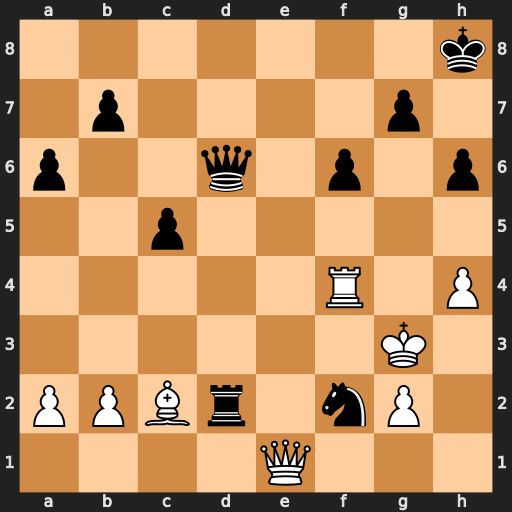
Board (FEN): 7k/1p4p1/p2q1p1p/2p5/5R1P/6K1/PPBr1nP1/4Q3
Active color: w
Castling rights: -
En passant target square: -
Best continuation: Qe8+ Qf8 Qxf8#